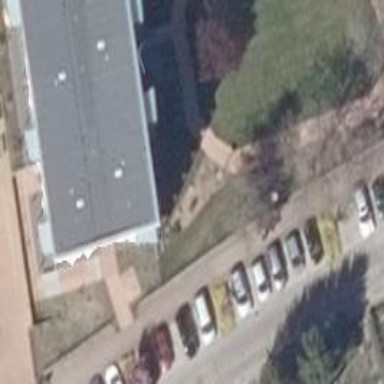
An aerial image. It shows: Street-side parking area.